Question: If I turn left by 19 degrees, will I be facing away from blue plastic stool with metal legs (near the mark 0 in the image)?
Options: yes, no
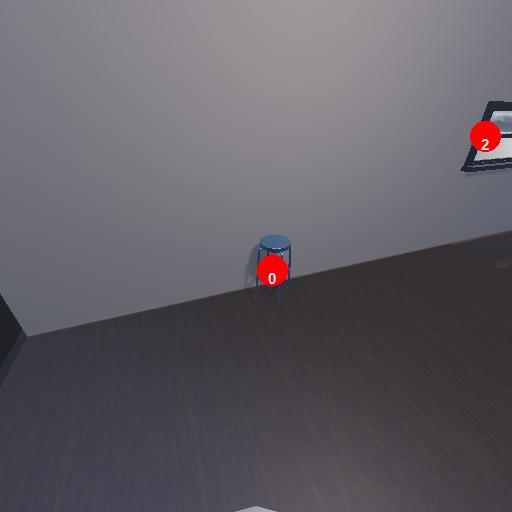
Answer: yes